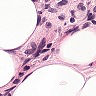
Metastatic tissue present: yes